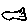
Label: fish